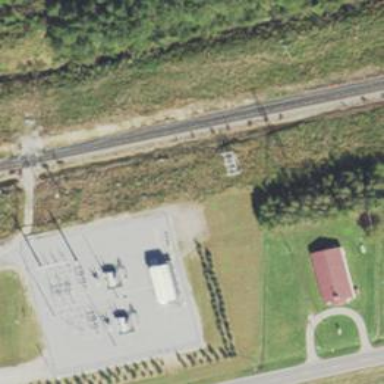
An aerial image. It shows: Distribution level power substation surrounded by fence.